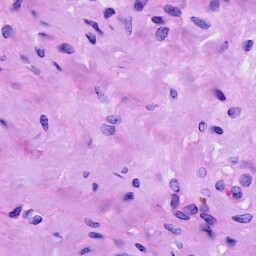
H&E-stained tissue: Cervix